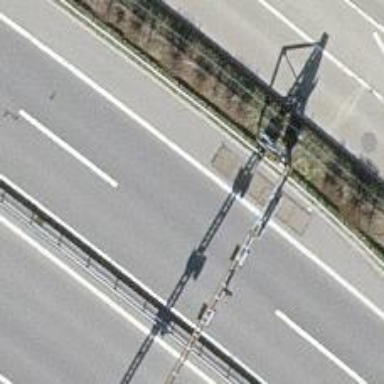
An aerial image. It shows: Road with traffic signals.